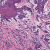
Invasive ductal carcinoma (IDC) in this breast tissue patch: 0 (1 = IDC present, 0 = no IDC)